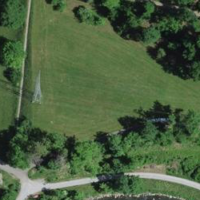
EUNIS habitat code: 25
Species observed at this site:
Chorthippus brunneus
Melanargia galathea
Humulus lupulus
Centaurea cyanus